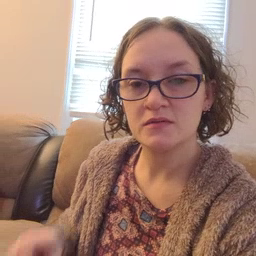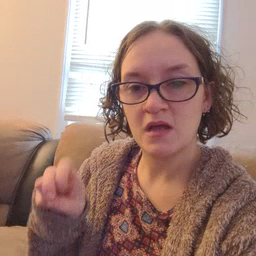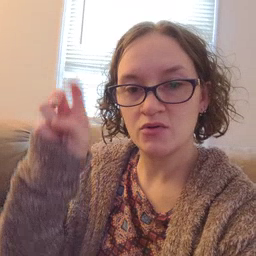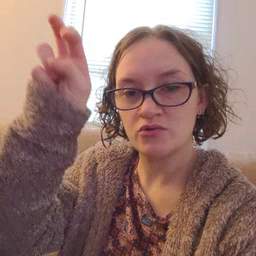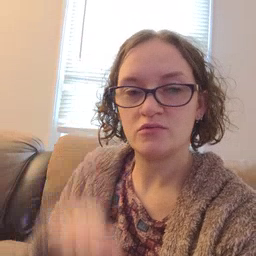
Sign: stairs